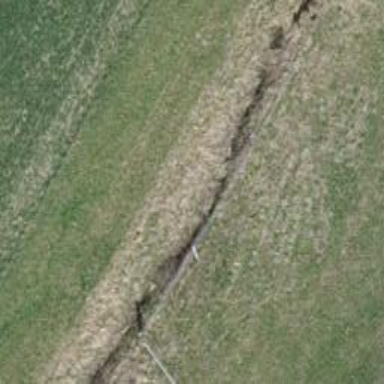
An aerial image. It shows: Ditch in the surroundings.